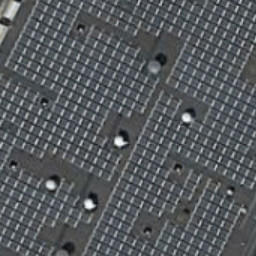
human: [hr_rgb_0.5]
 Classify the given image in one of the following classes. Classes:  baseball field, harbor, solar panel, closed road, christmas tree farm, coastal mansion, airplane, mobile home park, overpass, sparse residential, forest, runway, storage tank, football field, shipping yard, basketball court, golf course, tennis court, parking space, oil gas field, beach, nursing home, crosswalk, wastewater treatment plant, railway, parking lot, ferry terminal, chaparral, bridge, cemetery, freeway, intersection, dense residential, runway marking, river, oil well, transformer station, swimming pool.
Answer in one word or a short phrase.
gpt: solar panel